Field crop: maize
Growth stage: 2
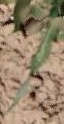
Species: maize